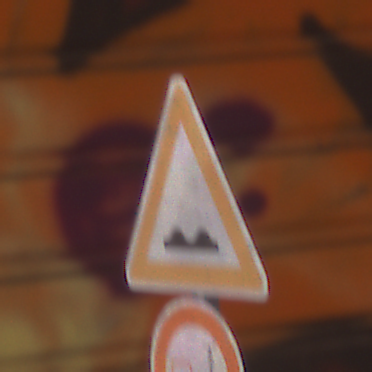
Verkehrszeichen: UnebeneFahrbahn
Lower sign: VerbotUeberholenEinspurigeFahrzeuge
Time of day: MorningAfternoon
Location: Outdoor (Urban)
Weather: Clear
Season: NotSpecified
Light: Natural